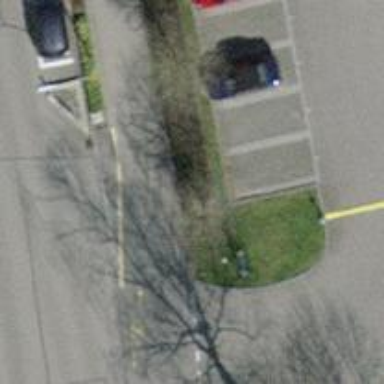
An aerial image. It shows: Asphalt path that serves as sidewalk.